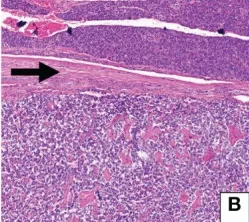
Gross description and histopathological analysis of a giant insulinoma in a 38-year-old female patient suffering from severe hypoglycemia. Positive detection of antibodies is indicated by brown staining. (B) (HES, x 200): Histopathological analysis shows a monophasic proliferation of nests and cords of basophilic cells, organized around numerous vascular slits and inside a moderately thick fibrous capsule (arrow). No atypia, necrosis or capsular invasion were noted. The mitotic index was estimated at approximately 1 mitosis/10 hpf.
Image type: pathology (h&e)